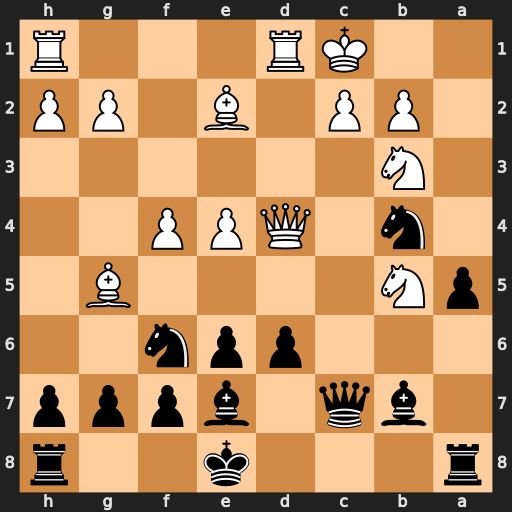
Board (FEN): r3k2r/1bq1bppp/3ppn2/pN4B1/1n1QPP2/1N6/1PP1B1PP/2KR3R
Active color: b
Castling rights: kq
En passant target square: -
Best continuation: Qxc2#